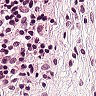
Metastatic tissue present: no